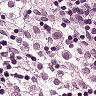
Metastatic tissue present: no